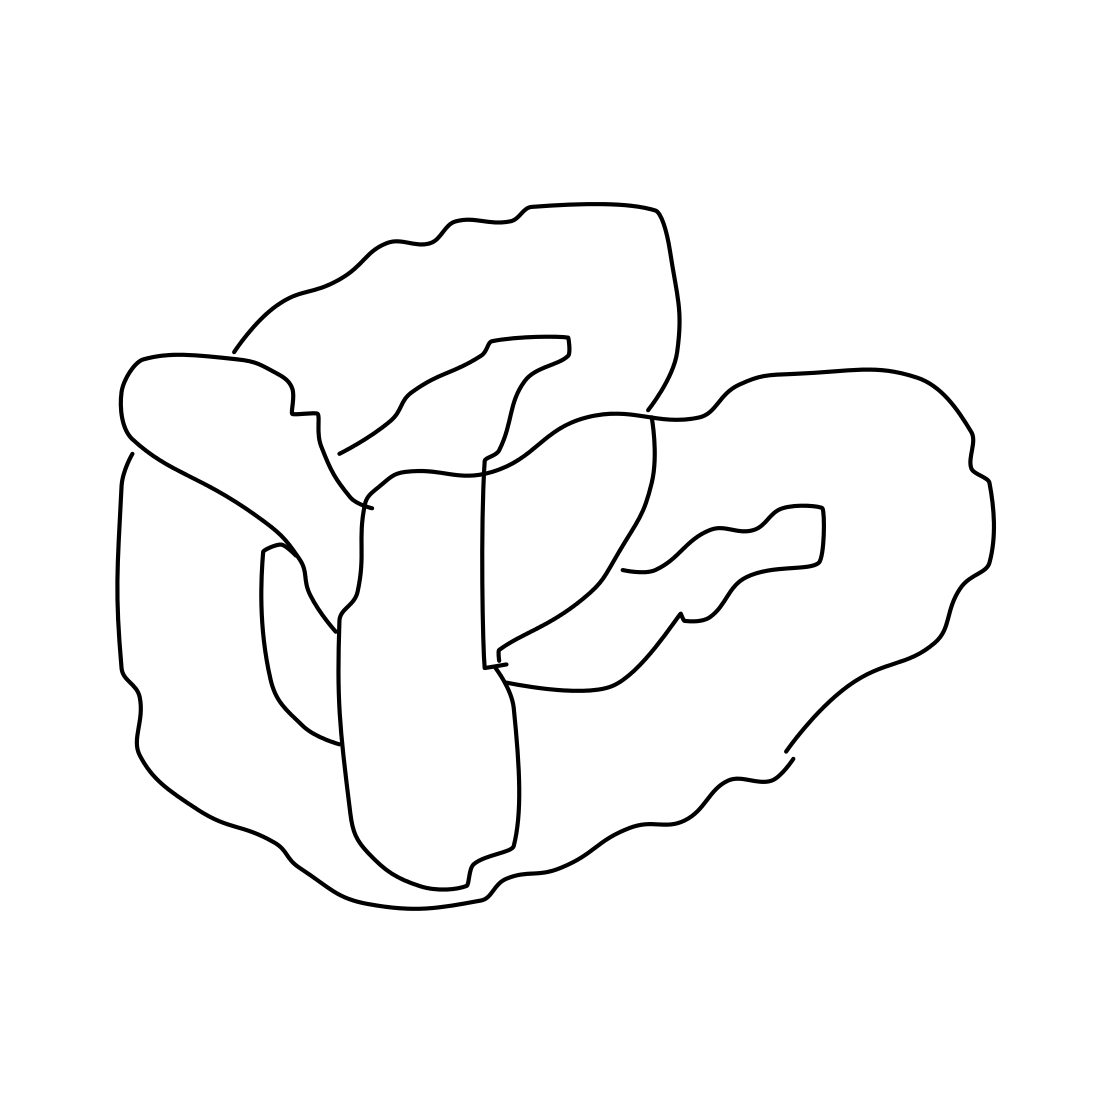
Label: pretzel